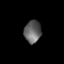
Tissue: lung
Cell type: Epithelial cells
Senescence score: 0.212
Nuclear area (px): 368
Mean DAPI intensity: 98.378